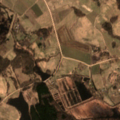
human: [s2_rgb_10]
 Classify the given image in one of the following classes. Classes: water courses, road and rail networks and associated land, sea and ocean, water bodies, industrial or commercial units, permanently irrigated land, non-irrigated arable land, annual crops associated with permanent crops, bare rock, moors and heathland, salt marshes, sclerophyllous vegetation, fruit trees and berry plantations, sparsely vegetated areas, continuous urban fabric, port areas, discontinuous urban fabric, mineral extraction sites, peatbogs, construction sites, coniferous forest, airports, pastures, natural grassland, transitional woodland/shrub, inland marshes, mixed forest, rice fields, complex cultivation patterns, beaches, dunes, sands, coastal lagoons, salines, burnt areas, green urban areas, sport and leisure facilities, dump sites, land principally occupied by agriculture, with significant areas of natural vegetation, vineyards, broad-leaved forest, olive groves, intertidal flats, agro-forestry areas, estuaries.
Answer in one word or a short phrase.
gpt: non-irrigated arable land, complex cultivation patterns, land principally occupied by agriculture, with significant areas of natural vegetation, natural grassland, transitional woodland/shrub, inland marshes